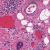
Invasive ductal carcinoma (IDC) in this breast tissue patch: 0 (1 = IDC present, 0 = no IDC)